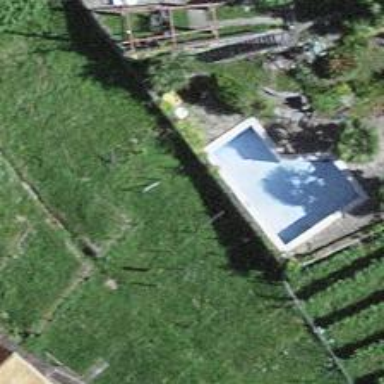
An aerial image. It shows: Swimming pool located in leisure land.